Interaction volume radius: 10 \u00c5
Interaction volume height: 10 \u00c5
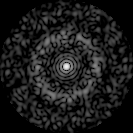
Disorder parameter: 0.8076